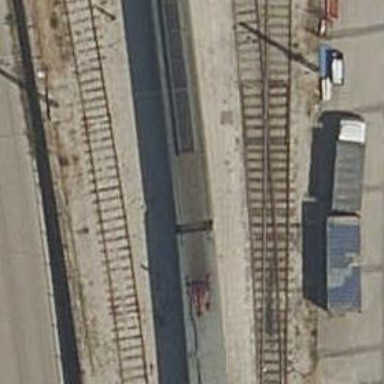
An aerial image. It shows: Rail yard with electrified contact lines for the railway.